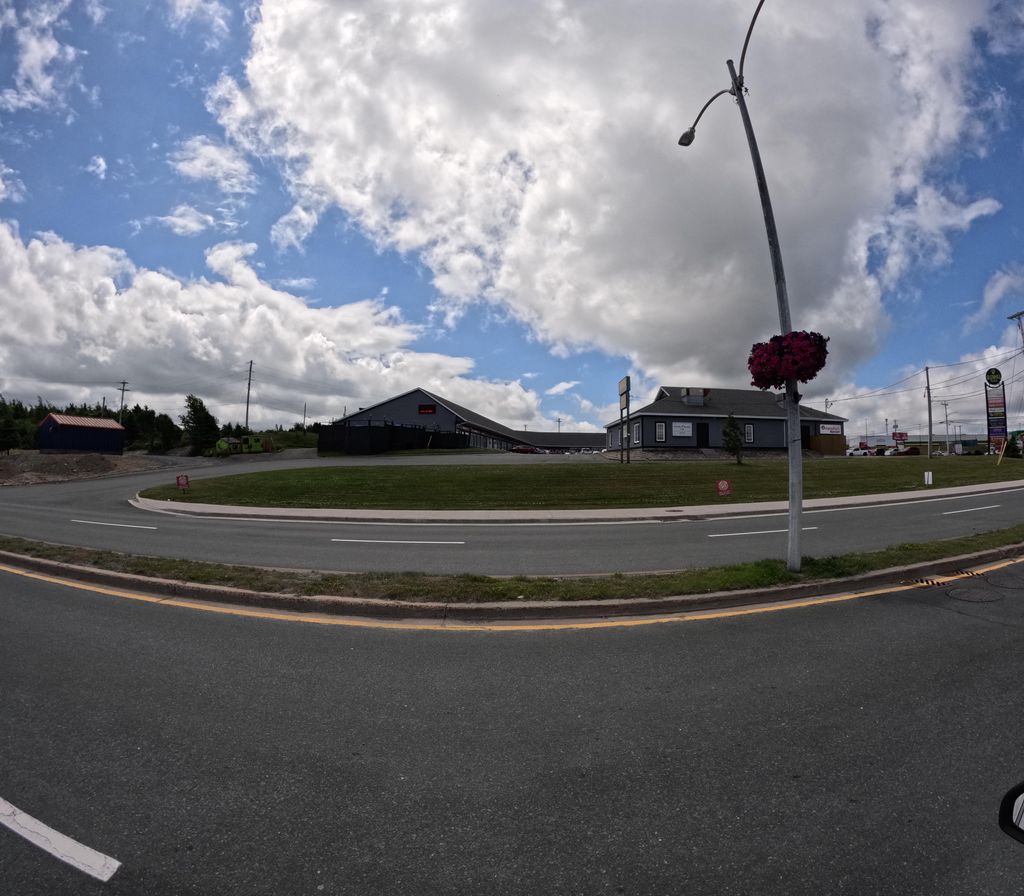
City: st_johns